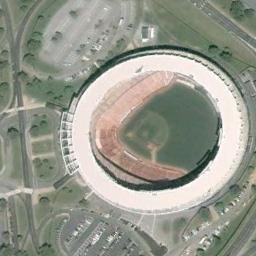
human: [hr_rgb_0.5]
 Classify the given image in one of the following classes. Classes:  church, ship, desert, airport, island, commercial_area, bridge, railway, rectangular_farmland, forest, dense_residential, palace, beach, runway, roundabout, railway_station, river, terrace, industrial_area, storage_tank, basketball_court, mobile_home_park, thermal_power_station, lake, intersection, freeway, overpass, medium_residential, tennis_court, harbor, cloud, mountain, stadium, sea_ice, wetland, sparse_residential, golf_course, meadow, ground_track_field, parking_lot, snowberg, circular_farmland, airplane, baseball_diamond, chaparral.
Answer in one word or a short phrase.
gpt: stadium